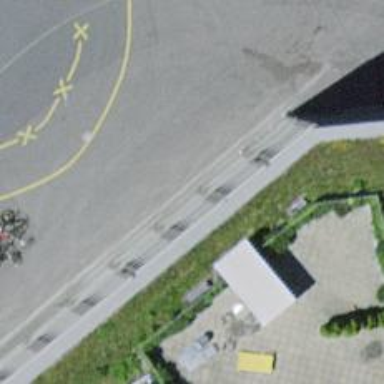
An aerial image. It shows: Bicycle parking area with wall loops for securing bikes.